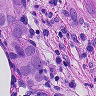
Metastatic tissue present: yes